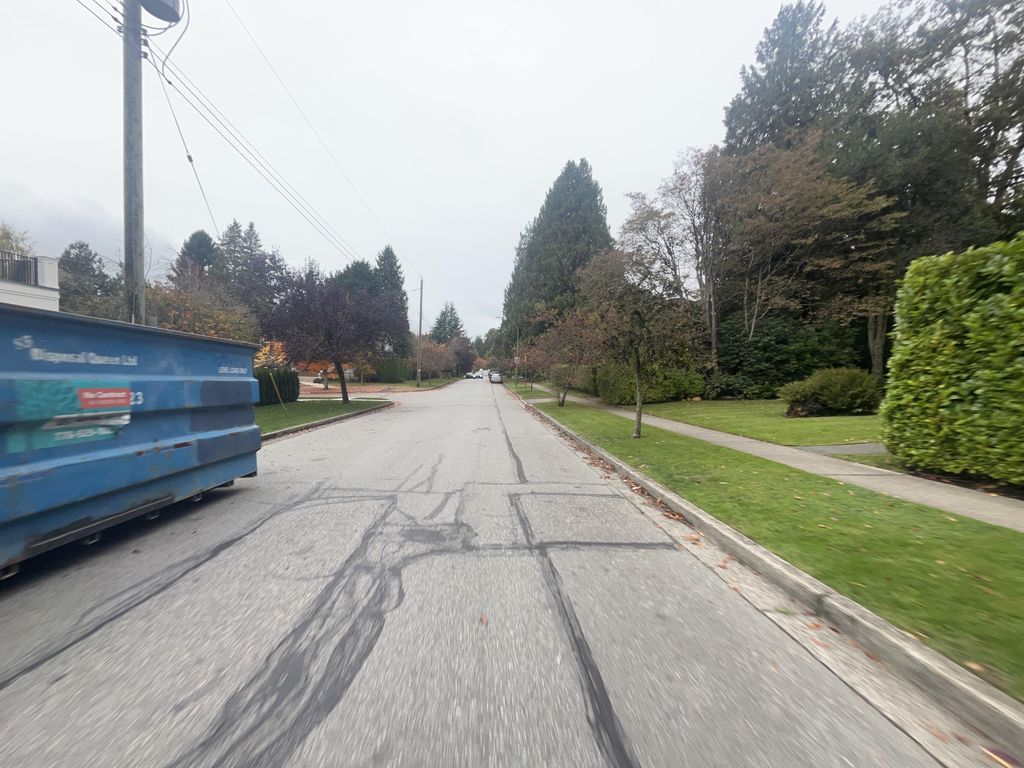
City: vancouver